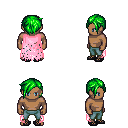
a pixel art fantasy rpg character, male body template, human, dark skin, pink tattered cape, teal pants, green pixie cut hairstyle, ghillies, four views (front, back, left, right), 2x2 character sprite sheet, small pixel art, hard edges, no anti-aliasing